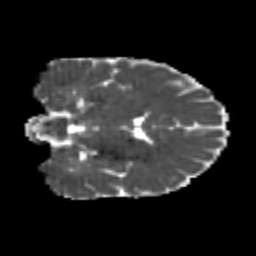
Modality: MD
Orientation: coronal
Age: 25
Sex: male
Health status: healthy
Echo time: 0.074 s